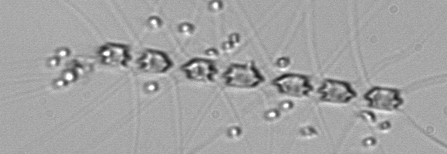
Label: Chaetoceros_didymus_TAG_external_flagellate